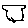
Label: hexagon